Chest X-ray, PA view. Patient: 54 years old, sex M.
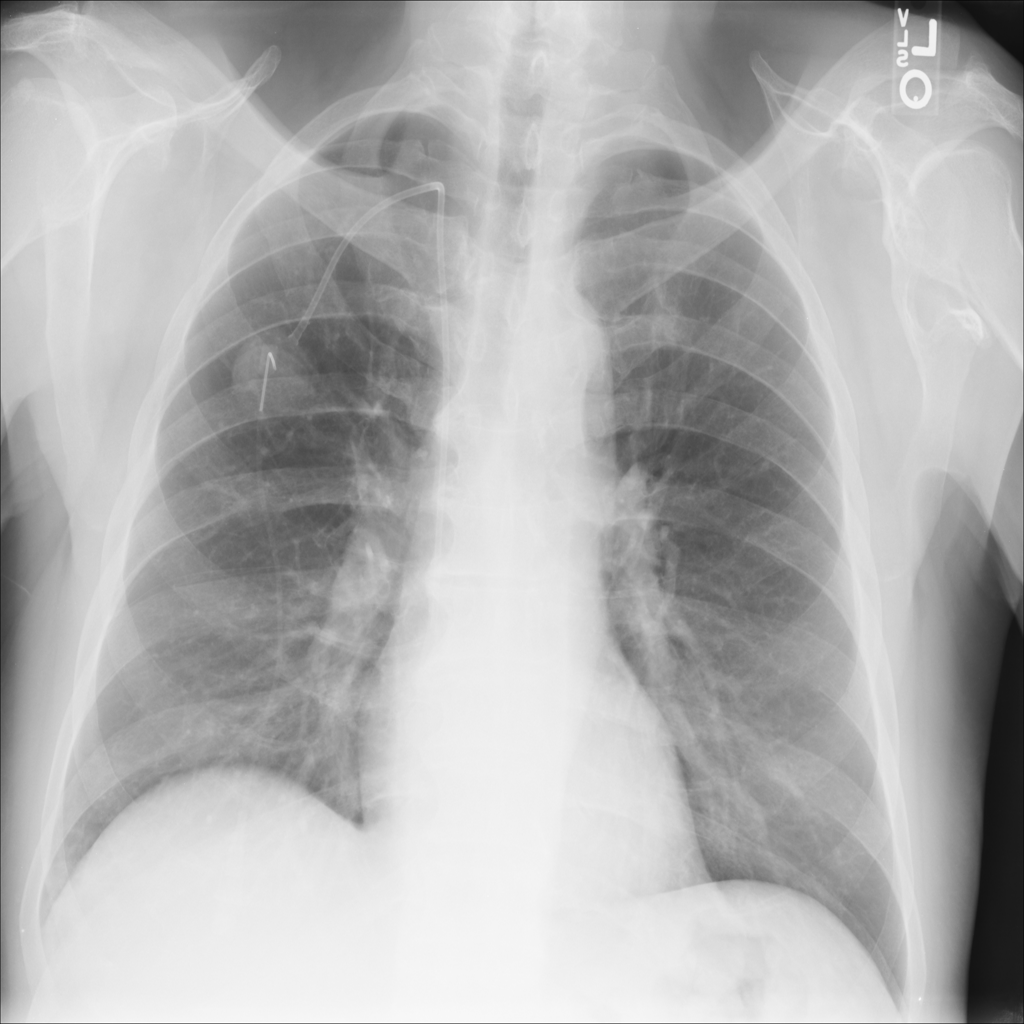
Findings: No Finding